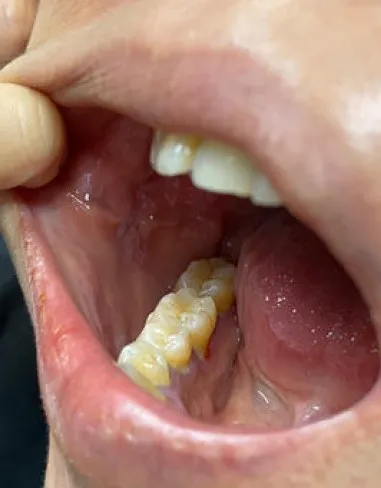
Minimal whitish papules in the right buccal region with complete resolution of ulcers after amlodipine discontinuation.
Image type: pathology (fish)